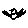
Label: bird